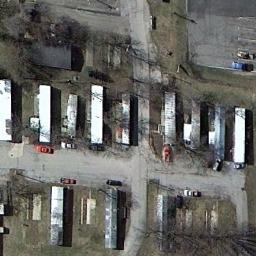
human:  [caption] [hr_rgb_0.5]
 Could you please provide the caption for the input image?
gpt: There are many buildings in the mobile home park .

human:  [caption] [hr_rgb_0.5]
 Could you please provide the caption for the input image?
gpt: The mobile home park has some mobile homes of different sizes and some roads go through the mobile home park .

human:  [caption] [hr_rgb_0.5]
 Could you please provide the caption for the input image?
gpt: The mobile home park is on the bare land next to the road .

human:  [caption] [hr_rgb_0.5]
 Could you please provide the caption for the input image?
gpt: Here is a road with mobile homes on both sides .

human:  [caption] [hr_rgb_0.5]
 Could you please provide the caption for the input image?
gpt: There are some buildings and withered trees in the mobile home park .